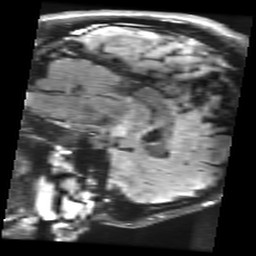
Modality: FLAIR
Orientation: sagittal
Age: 19
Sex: male
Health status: healthy
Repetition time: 12 s
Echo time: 0.09782 s